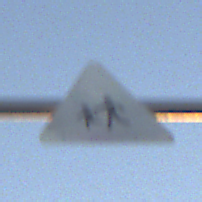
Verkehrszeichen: KinderRechts
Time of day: SunriseSunset
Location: Outdoor (Nature)
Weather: Clear
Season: NotSpecified
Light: Natural